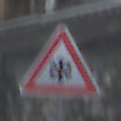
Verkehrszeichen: SchneeOderEisglaette
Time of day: MorningAfternoon
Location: Outdoor (Suburban)
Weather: PartlyCloudy
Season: NotSpecified
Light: Natural